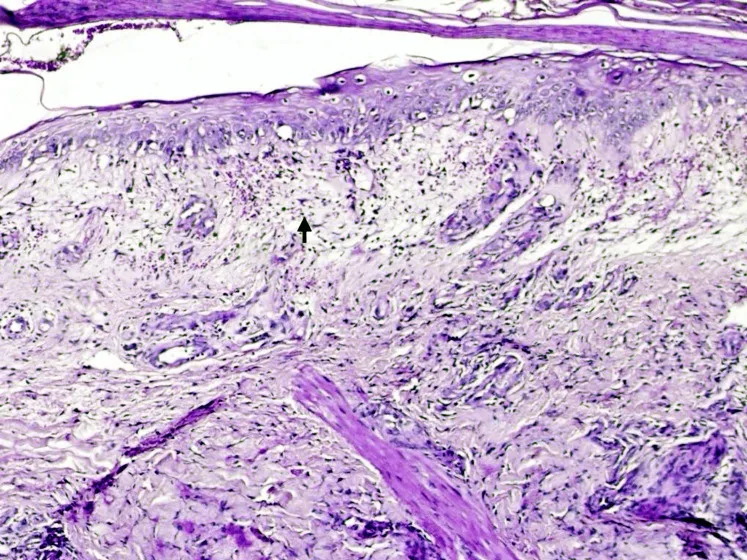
H&E stain of a biopsy taken from the perilesional site at the time of admission showing upper and papillary dermis showing intense inflammation and severe edema mixed with lymphocyte and neutrophilic infiltrate (black arrow).
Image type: pathology (h&e)